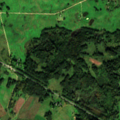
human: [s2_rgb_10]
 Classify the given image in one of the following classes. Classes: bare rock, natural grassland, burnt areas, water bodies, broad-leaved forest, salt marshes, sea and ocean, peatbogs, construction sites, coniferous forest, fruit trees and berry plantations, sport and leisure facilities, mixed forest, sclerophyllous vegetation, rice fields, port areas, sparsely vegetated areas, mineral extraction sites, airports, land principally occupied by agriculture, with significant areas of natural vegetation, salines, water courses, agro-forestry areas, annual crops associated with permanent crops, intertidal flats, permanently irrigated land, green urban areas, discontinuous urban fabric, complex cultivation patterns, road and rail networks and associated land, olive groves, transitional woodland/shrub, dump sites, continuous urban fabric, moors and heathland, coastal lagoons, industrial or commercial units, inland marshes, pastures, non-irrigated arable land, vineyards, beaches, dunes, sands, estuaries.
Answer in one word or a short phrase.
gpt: non-irrigated arable land, pastures, complex cultivation patterns, land principally occupied by agriculture, with significant areas of natural vegetation, broad-leaved forest, mixed forest